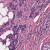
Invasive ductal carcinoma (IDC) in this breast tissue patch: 1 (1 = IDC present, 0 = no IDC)